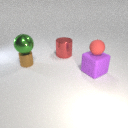
large purple rubber cube below small red rubber sphere